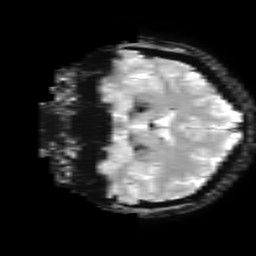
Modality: T2starw
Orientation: coronal
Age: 45
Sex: female
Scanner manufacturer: ge
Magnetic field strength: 3 T
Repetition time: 0.65 s
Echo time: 0.02 s